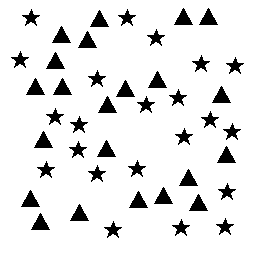
Squares: 0
Triangles: 22
Stars: 22
Total shapes: 44